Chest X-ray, PA view. Patient: 24 years old, sex M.
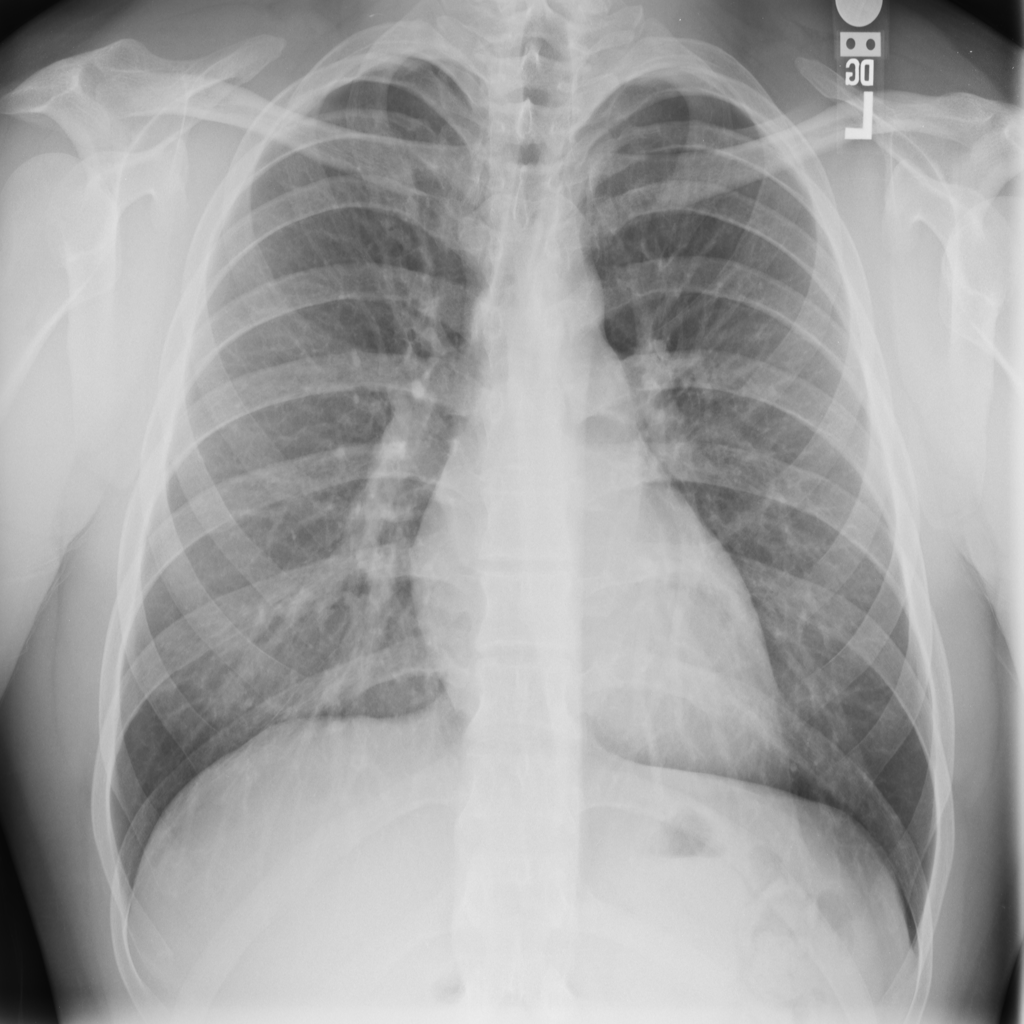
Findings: No Finding